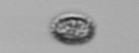
Label: Pseudochattonella_farcimen